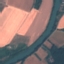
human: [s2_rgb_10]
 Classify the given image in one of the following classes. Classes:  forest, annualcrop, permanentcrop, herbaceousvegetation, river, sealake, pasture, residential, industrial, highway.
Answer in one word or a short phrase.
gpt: River